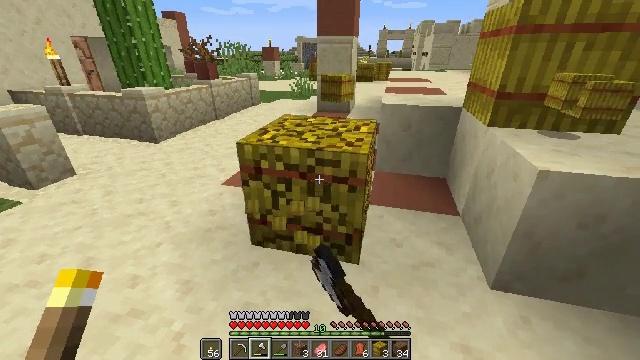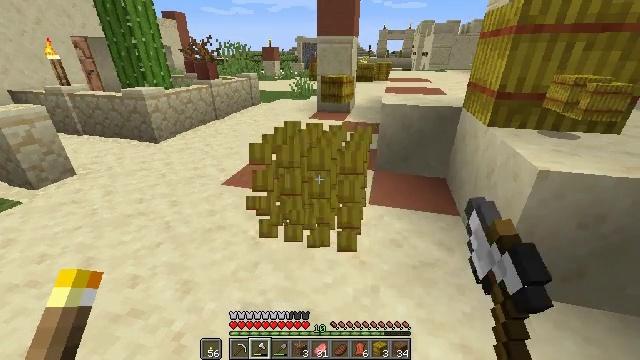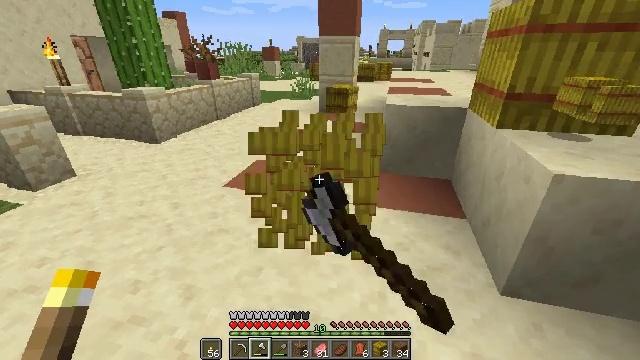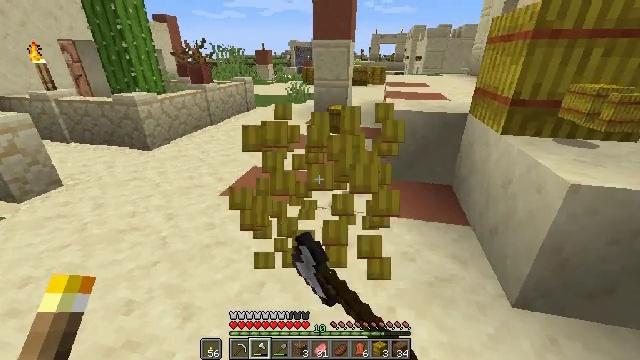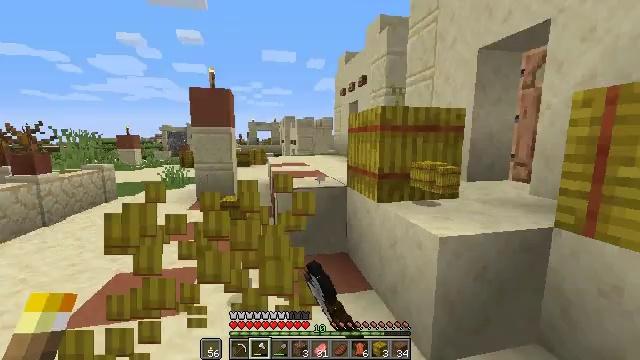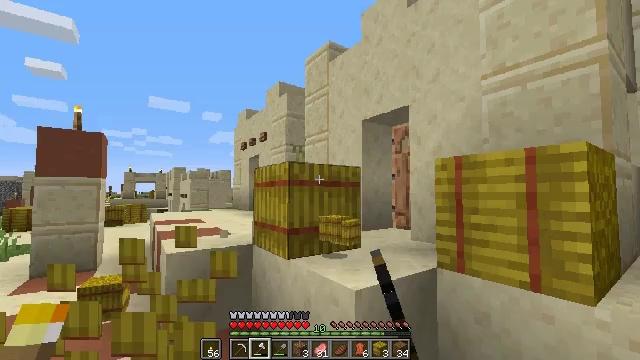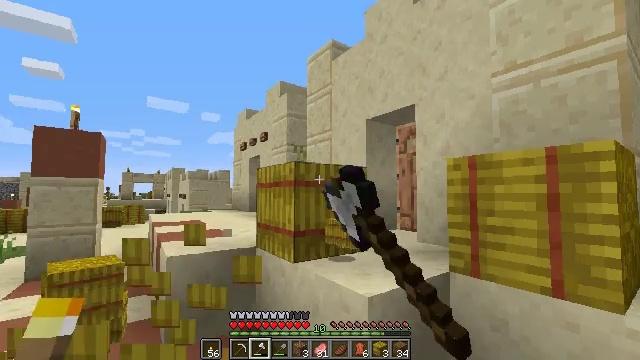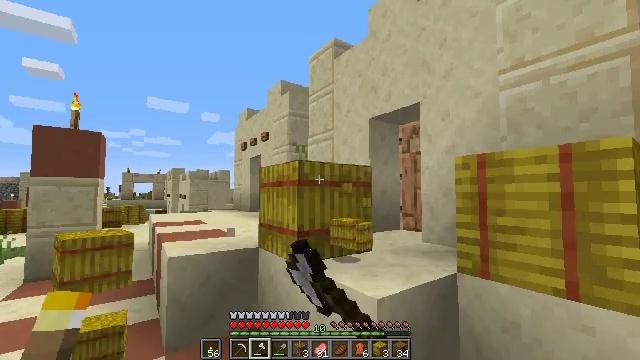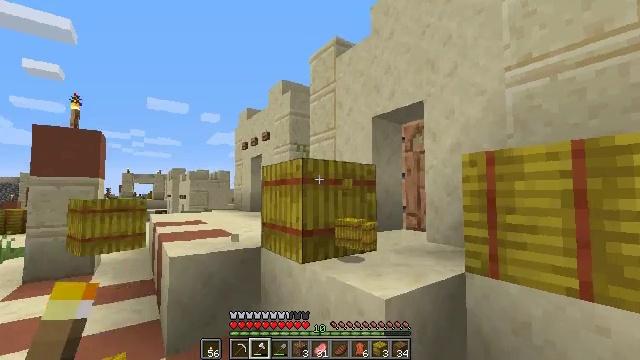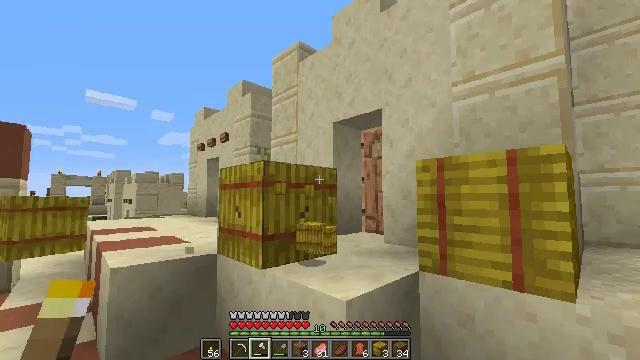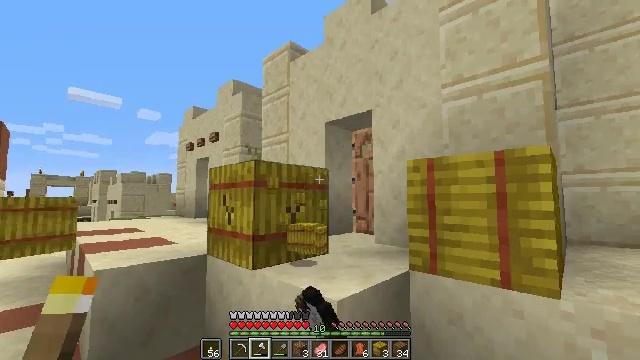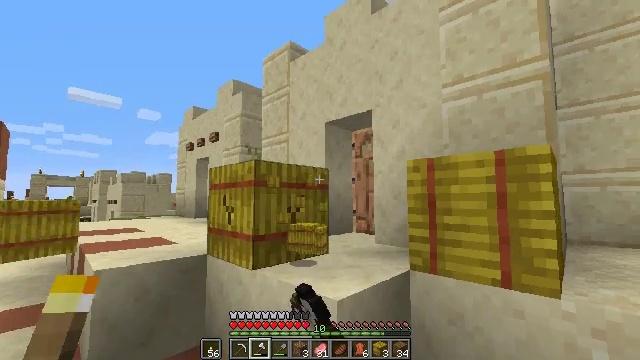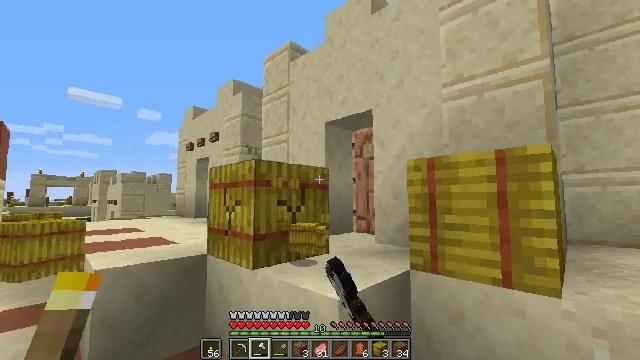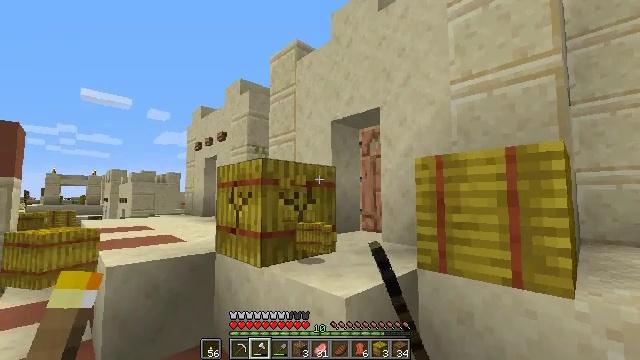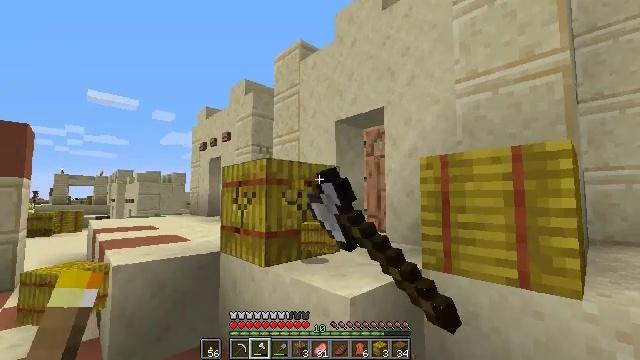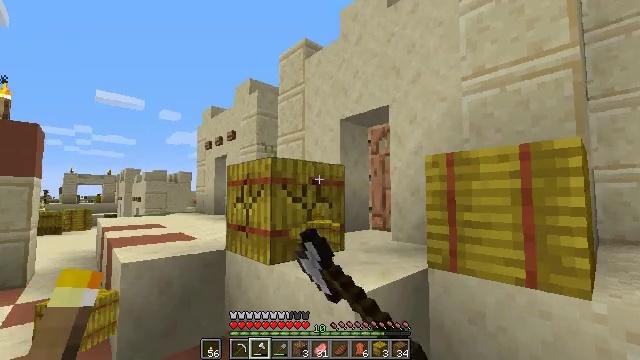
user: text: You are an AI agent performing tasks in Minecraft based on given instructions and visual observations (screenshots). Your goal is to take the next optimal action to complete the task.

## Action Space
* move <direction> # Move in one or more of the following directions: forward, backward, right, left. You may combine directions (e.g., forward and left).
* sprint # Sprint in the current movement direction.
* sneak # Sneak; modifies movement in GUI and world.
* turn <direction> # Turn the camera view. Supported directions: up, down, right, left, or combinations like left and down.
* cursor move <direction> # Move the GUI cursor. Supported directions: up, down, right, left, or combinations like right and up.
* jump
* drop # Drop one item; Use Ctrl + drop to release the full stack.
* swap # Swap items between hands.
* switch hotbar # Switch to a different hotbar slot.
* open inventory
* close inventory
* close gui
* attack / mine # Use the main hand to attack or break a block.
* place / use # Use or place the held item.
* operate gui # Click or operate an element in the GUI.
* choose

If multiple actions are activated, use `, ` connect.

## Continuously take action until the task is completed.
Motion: motion action
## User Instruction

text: Gather hay blocks from the farm.
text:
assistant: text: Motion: attack / mine
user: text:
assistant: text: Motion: move forward and move left, attack / mine
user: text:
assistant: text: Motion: move forward and move left, turn right, attack / mine
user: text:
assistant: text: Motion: move forward and move left, turn right and up, attack / mine
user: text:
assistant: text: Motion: move forward, turn right and up, attack / mine
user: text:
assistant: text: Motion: attack / mine
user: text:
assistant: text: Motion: attack / mine
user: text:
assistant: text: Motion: attack / mine
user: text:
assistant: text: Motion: turn right, attack / mine
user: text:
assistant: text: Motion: turn right, attack / mine
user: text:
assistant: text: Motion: attack / mine
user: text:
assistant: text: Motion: attack / mine
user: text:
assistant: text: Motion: turn left, attack / mine
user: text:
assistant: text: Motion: attack / mine
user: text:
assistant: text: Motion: turn left, attack / mine
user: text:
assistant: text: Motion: turn left, attack / mine
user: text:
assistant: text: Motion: turn left, attack / mine
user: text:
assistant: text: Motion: attack / mine
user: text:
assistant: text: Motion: attack / mine
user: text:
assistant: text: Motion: attack / mine
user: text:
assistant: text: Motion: attack / mine
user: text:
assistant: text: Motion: attack / mine
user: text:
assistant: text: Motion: attack / mine
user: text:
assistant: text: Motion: move forward, turn down, attack / mine
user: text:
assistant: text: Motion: move forward, attack / mine
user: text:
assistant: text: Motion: move forward, attack / mine
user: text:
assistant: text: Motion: attack / mine